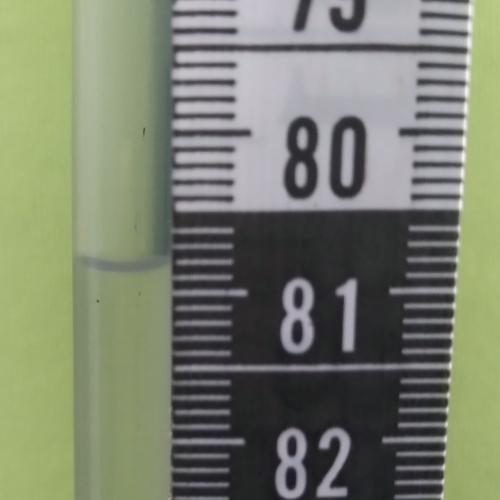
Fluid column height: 80.8 cm